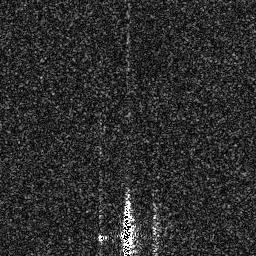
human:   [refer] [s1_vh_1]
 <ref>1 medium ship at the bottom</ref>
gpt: <box>[[44, 75, 53, 99, 0]]</box>